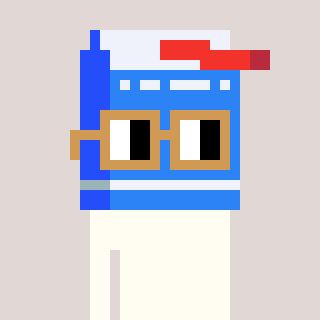
a pixel art character with square brown glasses, a milk-shaped head and a computerblue-colored body on a warm background